Interaction volume radius: 5 \u00c5
Interaction volume height: 10 \u00c5
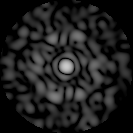
Disorder parameter: 0.8496